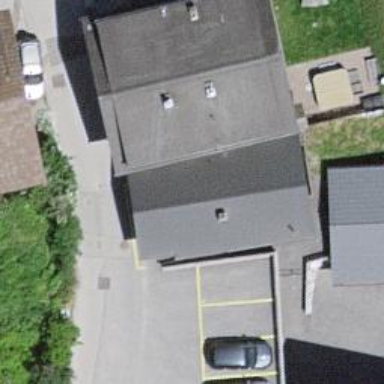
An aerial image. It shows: Building.